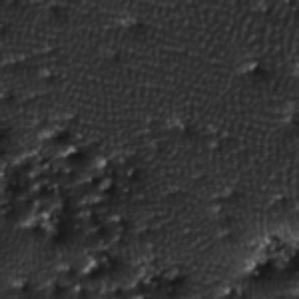
Label: frost